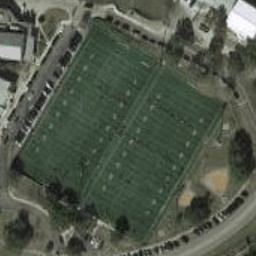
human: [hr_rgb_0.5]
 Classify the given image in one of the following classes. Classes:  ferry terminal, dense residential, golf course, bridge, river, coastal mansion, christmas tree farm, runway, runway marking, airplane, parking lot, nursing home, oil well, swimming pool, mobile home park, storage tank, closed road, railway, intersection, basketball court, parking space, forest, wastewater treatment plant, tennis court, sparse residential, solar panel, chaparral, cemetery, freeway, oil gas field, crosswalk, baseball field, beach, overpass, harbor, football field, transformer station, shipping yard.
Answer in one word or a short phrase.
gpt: football field